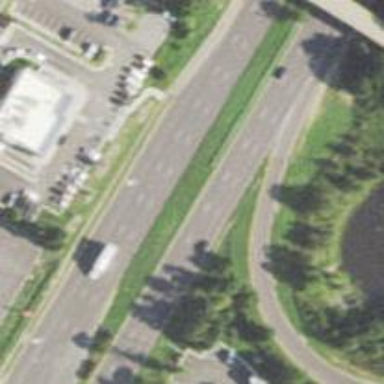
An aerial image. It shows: Expressway with asphalt surface. It is trunk highway with separate sidewalk.